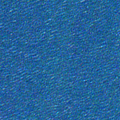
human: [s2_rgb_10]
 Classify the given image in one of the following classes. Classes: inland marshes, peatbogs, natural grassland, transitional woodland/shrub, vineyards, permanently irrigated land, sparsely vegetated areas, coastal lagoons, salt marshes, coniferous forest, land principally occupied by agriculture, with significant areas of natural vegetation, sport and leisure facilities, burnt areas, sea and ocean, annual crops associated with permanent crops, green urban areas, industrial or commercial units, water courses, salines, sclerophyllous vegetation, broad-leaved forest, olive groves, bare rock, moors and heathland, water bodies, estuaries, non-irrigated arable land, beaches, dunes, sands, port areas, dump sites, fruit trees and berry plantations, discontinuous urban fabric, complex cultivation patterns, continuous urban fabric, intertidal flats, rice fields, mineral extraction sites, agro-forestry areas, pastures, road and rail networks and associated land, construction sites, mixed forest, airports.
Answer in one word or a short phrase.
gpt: sea and ocean